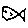
Label: fish